Question: Quick question about downloading Blobs from azure storage. I'm a little lost on how this works exactly, here's my code:
'''
Try
Dim accountname As String = "macroqc"
Dim accountkey As String = My.Settings.Storagekey1
Dim creds As StorageCredentials = New StorageCredentials(accountname, accountkey)
Dim account As CloudStorageAccount = New CloudStorageAccount(creds, useHttps:=True)
Dim client = account.CreateCloudBlobClient()
Dim container As CloudBlobContainer = client.GetContainerReference("smallequipment1certifications")
Dim blob As CloudBlockBlob = container.GetBlockBlobReference(filenamelbl.Text)
Using MemoryStream = New MemoryStream()
blob.DownloadToStream(MemoryStream)
My.Settings.downloadsource = System.Text.Encoding.UTF8.GetString(MemoryStream.ToArray())
equipmentpdf.src = filenamelbl.Text
End Using
Catch ex As Exception
MessageBox.Show("Sorry an error has occured while opening your file: " & Environment.NewLine & ex.ToString, "Download Error", MessageBoxButtons.OK, MessageBoxIcon.Error)
End Try
'''
So I am getting an error when I run this which looks like:

So when it uploads the file to Azure storage it saves blob.Uri.AbsoluteUri & blob.Uri.AbsolutePath to the database. Am I going down the right path using this method to download the file? The Blobs are private do I need an SAS to download? I am confused and am having a really hard time finding useful documenation on this! Can someone help point me in the right direction please!!
Thanks everyone!
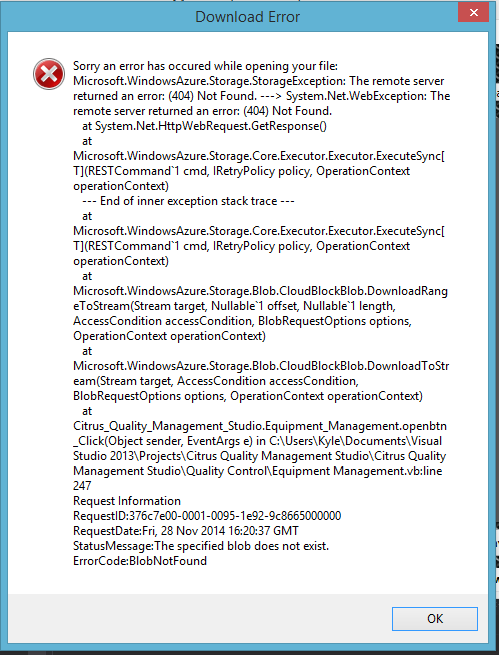
Answer: The reason you're getting this error is because <URL> and it creates a URL based on that. Since you're passing the complete URL, it still creates a URL but includes the blob URL. If you put a breakpoint and check the 'blob' object's URL property, you will see something like:
'https://accountname.blob.core.windows.net/containername/https://accountname.blob.core.windows.net/containername/filename'
Since the blob by the name 'https://accountname.blob.core.windows.net/containername/filename' does not exist in the container, you're getting a 404 (Not Found) error. Please provide just the file name in 'GetBlockBlobReference' and things should work just fine.